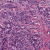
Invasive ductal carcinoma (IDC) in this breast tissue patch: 1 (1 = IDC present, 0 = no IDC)